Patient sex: F
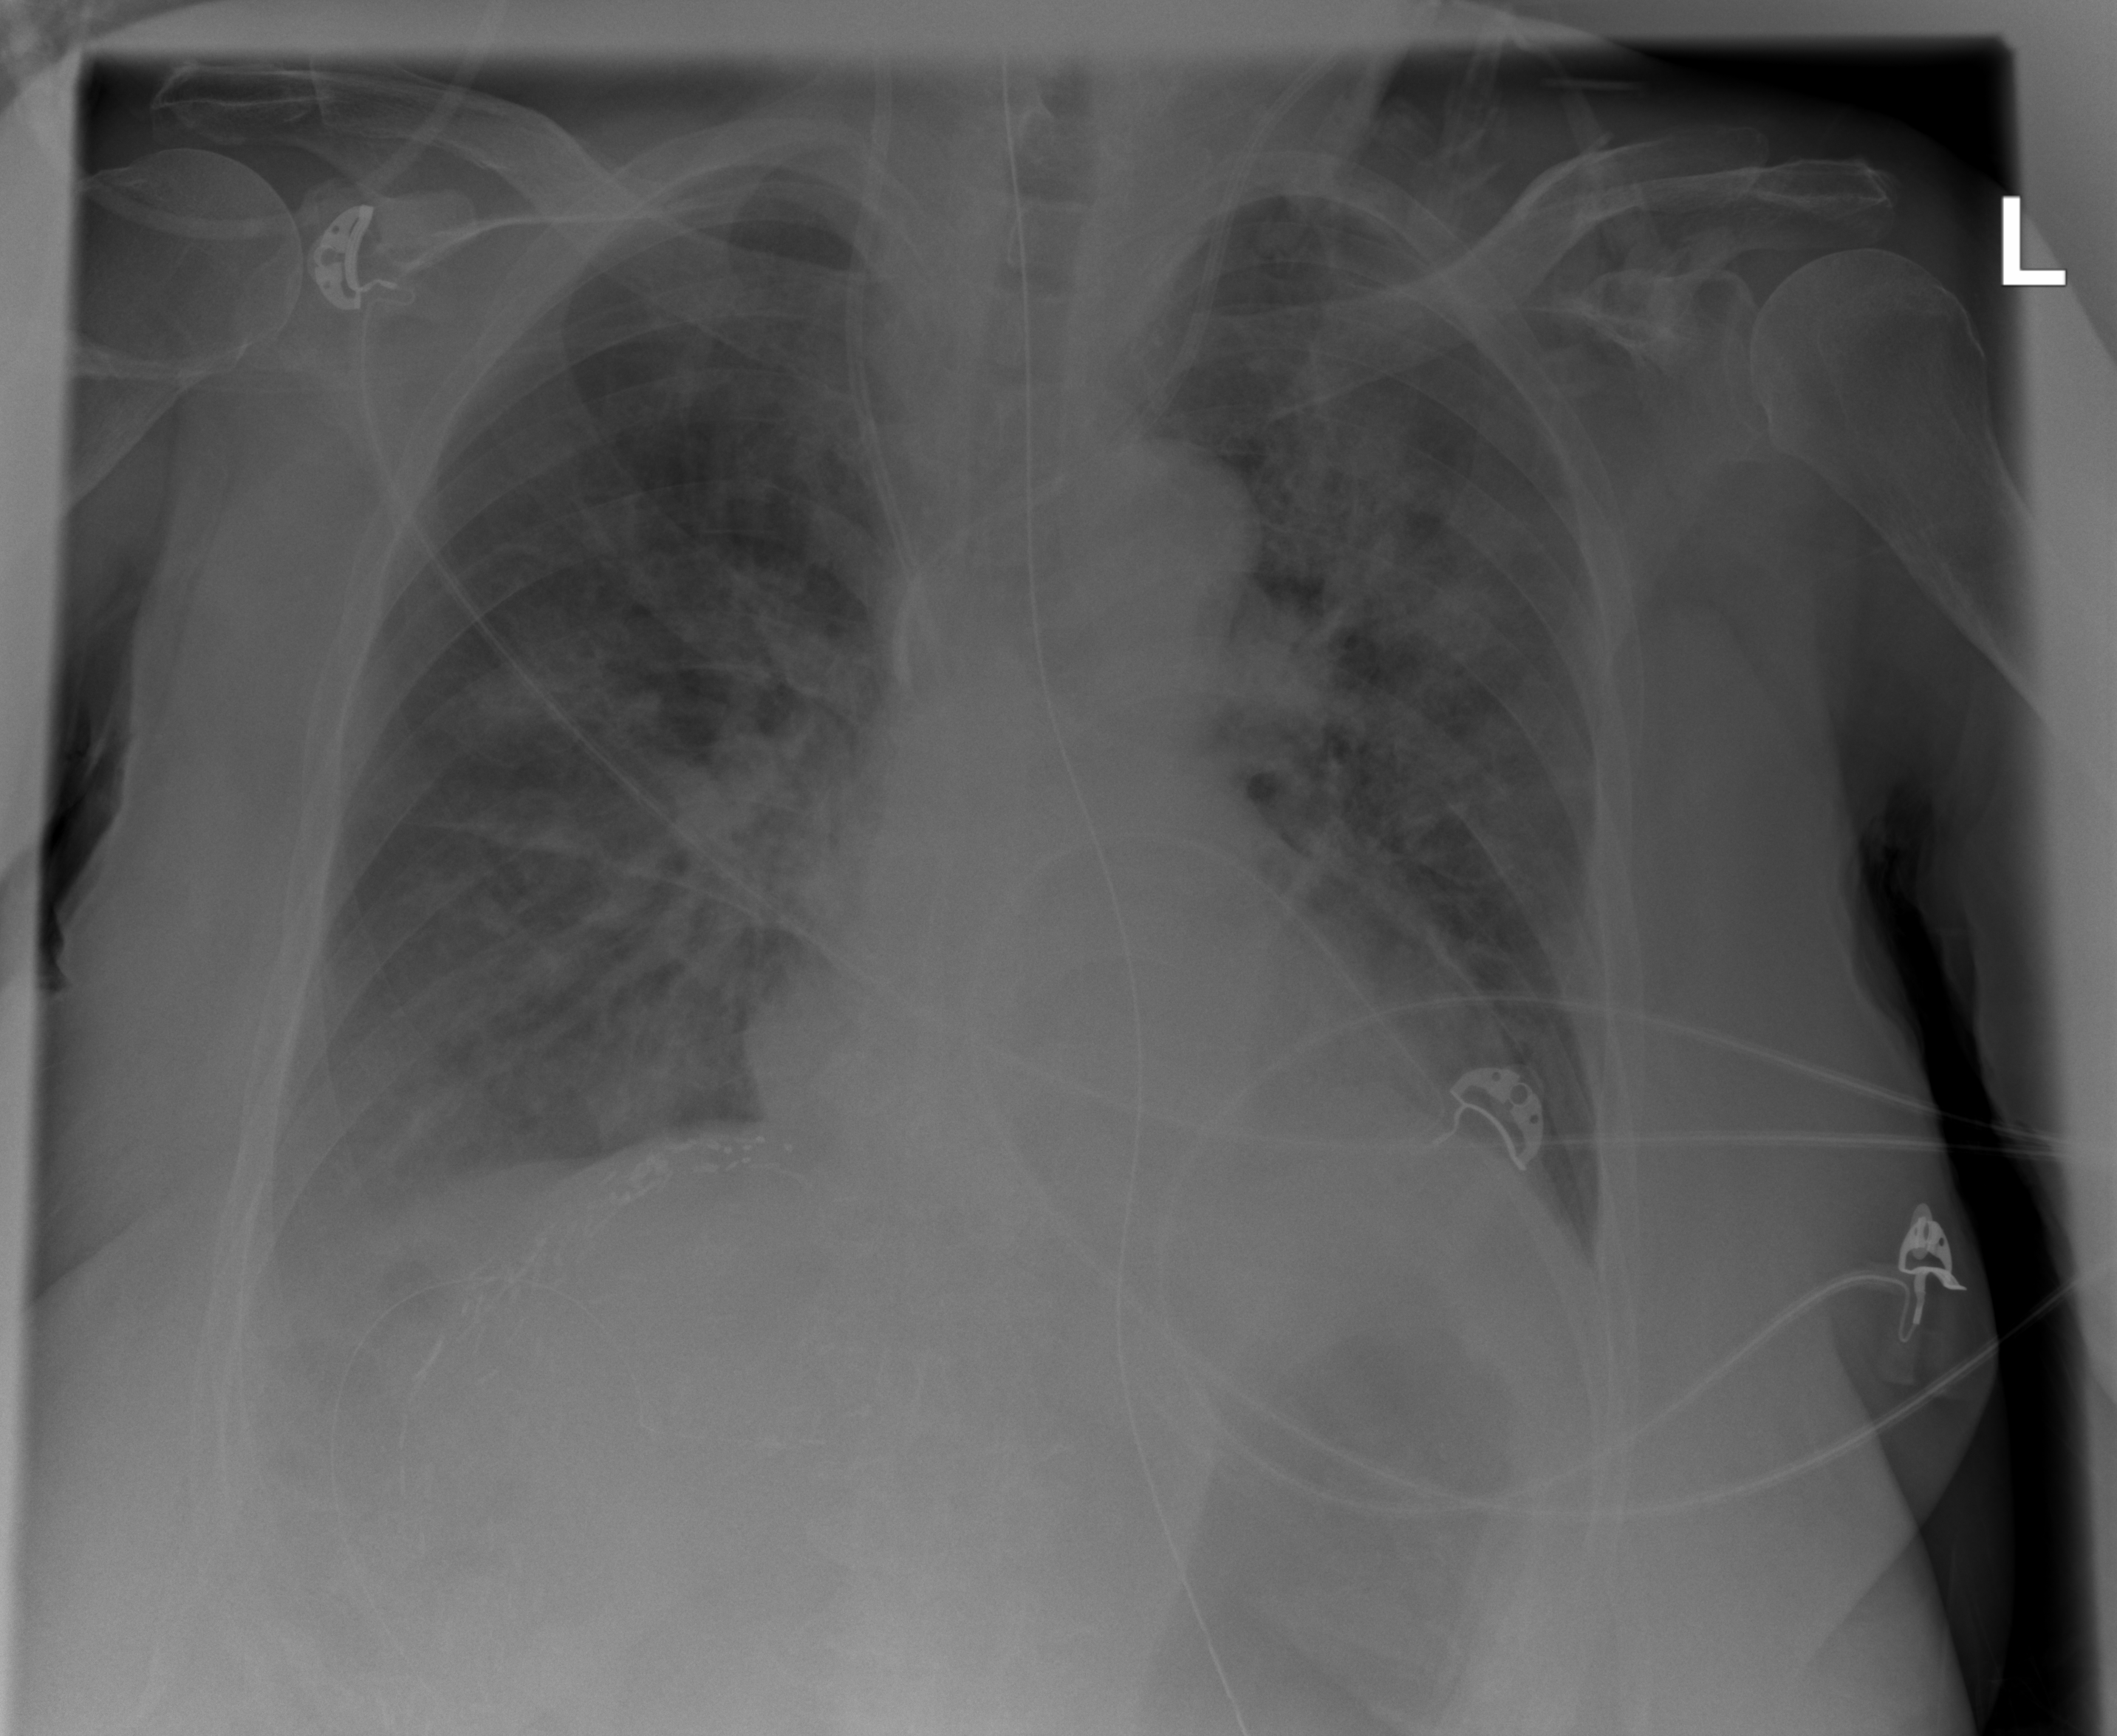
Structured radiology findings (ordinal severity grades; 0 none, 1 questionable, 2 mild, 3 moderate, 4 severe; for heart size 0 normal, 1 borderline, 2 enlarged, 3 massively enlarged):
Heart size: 0
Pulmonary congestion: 2
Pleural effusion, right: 2
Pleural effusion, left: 2
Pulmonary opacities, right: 3
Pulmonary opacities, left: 3
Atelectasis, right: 2
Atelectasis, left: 0